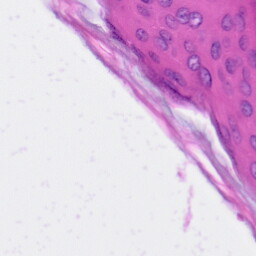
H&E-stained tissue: Skin